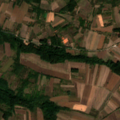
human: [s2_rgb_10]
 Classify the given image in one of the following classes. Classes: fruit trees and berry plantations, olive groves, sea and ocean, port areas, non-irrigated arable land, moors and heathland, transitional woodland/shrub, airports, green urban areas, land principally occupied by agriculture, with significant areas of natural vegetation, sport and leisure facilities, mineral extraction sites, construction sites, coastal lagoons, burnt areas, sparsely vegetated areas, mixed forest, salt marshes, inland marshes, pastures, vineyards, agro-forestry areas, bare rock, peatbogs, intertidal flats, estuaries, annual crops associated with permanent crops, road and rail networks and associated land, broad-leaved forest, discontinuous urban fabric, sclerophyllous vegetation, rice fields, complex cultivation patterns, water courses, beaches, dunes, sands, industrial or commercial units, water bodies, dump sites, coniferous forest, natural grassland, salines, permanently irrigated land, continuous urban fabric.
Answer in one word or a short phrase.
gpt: non-irrigated arable land, complex cultivation patterns, land principally occupied by agriculture, with significant areas of natural vegetation